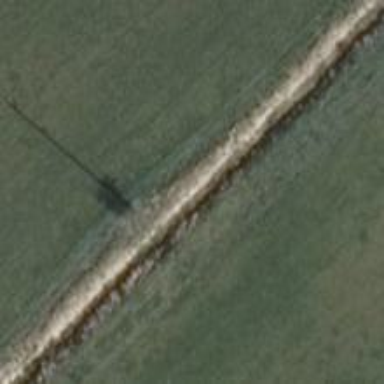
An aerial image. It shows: Power pole.